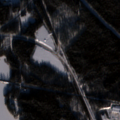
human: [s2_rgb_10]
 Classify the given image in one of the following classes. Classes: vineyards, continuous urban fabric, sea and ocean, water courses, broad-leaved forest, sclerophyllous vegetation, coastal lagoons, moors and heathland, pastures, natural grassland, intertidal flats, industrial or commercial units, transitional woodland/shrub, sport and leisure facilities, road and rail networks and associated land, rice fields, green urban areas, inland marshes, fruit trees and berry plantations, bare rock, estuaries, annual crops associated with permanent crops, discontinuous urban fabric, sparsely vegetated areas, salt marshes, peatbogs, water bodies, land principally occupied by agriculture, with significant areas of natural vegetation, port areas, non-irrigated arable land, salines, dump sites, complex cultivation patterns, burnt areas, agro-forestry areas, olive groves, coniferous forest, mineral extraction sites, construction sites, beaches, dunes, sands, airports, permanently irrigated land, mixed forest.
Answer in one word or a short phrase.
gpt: industrial or commercial units, coniferous forest, mixed forest, water bodies